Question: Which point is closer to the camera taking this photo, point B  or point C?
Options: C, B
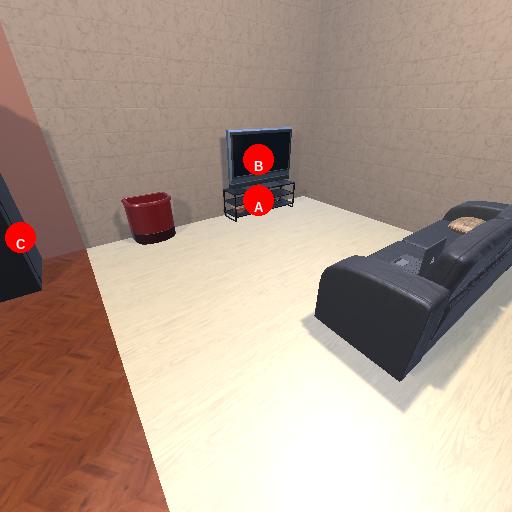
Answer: C